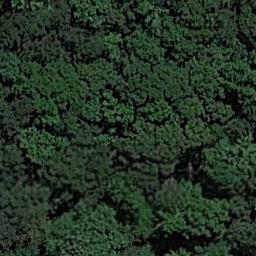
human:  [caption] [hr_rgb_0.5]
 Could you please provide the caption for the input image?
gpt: The forest has a lot of dense green trees of different color depths .

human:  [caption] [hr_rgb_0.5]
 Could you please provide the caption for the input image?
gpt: This is a dense forest, And the trees are dark green .

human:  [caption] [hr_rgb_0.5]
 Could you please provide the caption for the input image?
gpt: The forest is full of green trees .

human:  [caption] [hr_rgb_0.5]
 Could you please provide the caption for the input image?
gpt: Part of forest with many dark green and moss green trees in it .

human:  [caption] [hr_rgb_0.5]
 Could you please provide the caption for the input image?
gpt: A dense forest with many green trees .